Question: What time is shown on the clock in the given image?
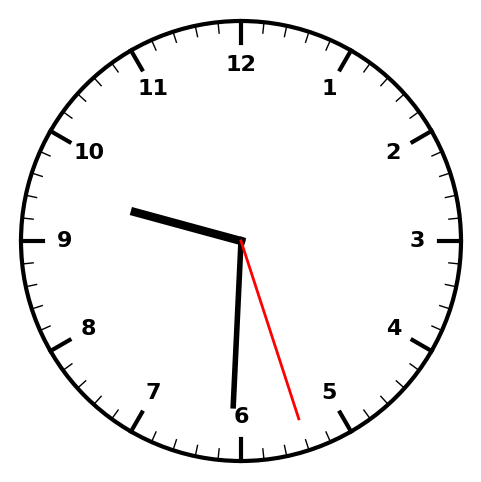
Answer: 09:30:27